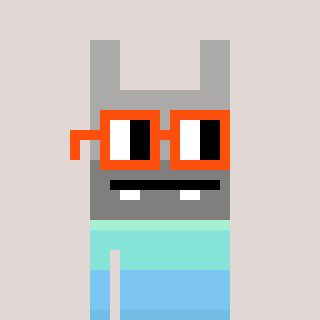
a pixel art character with square orange glasses, a rabbit-shaped head and a slimegreen-colored body on a warm background